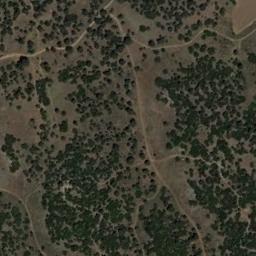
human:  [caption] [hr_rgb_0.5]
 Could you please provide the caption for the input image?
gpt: The chaparral is consist of many green bushes on the desert .

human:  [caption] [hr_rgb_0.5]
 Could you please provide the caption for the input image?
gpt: A lot of dense small green chaparrals grow on the wasteland and some dirt roads go through the wasteland .

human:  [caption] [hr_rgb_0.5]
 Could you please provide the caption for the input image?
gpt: Chaparral is evenly distributed on the sand and there are several winding paths in the sand .

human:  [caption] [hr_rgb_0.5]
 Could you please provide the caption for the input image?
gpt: There are dozens of trees in this desert .

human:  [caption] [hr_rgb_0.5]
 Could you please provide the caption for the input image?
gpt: A few dirt roads lie in the chaparral .